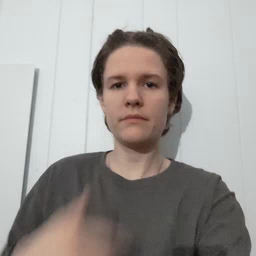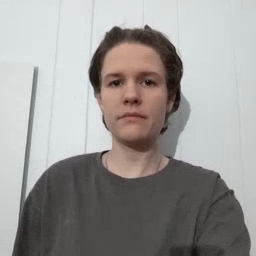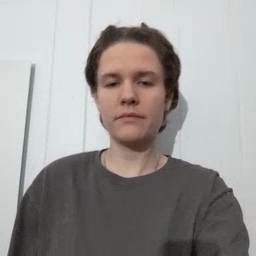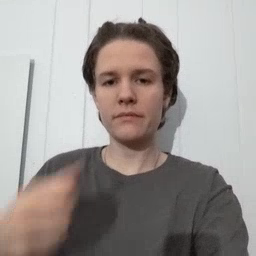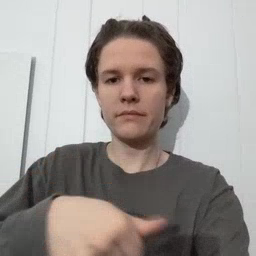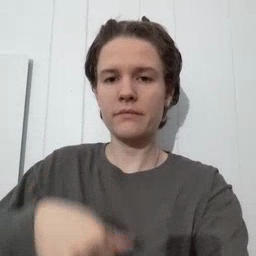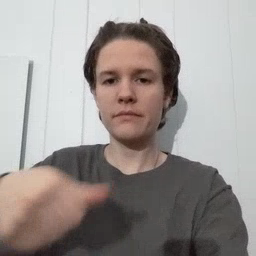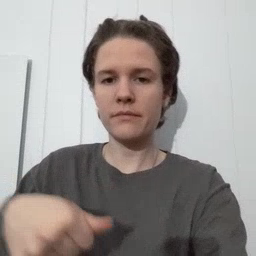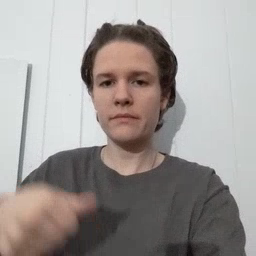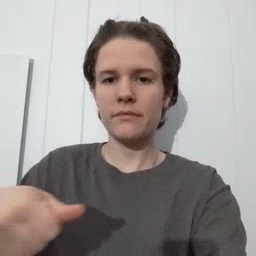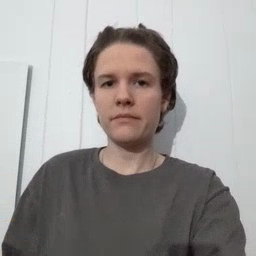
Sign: puzzle